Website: lowes
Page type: billing-address
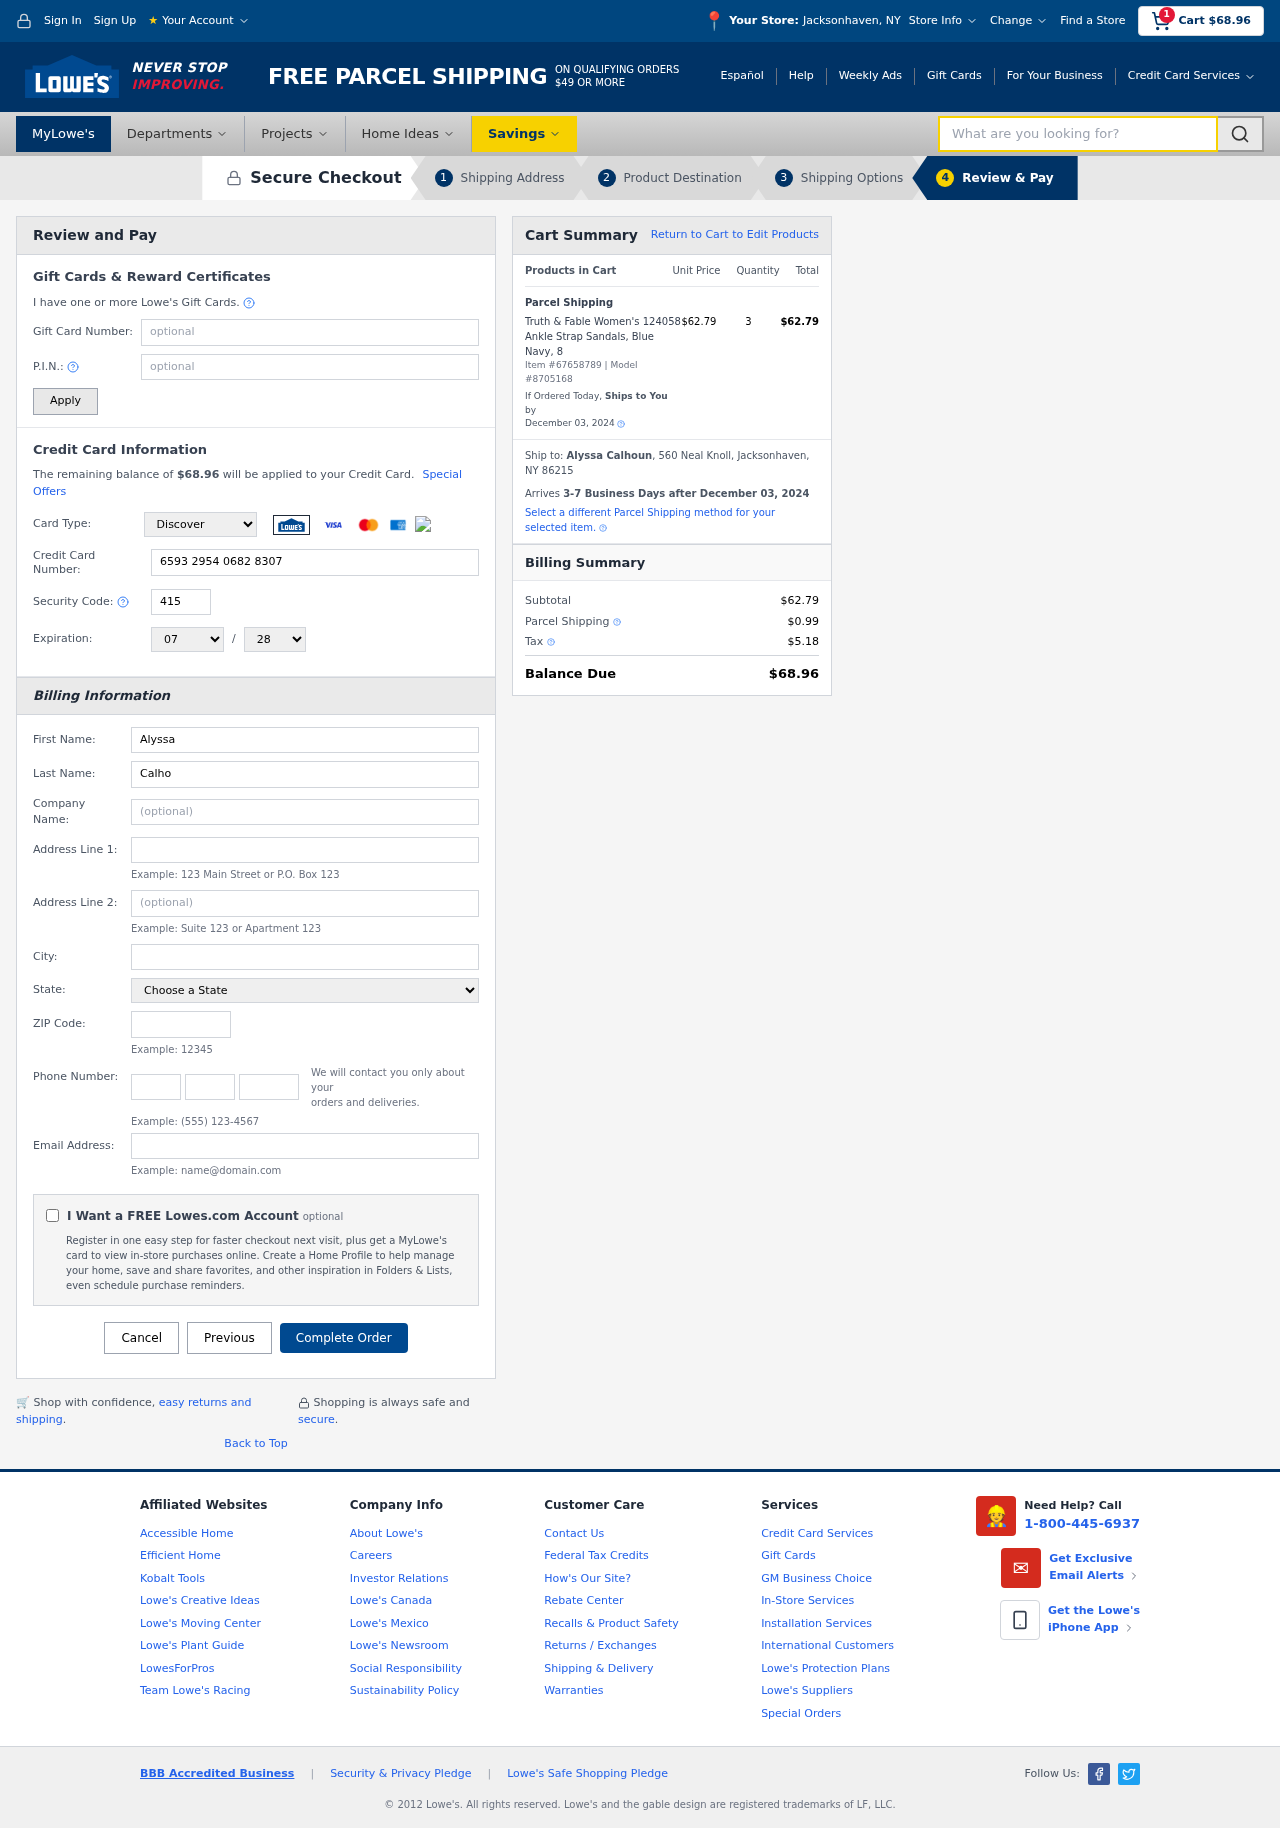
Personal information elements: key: PII_CARD_CVV
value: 415
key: PII_CARD_EXPIRY_MONTH
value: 07
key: PII_CARD_EXPIRY_YEAR
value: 28
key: PII_CARD_NUMBER
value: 6593 2954 0682 8307
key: PII_CARD_TYPE
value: Discover
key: PII_CITY
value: Jacksonhaven
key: PII_CITY_STATE
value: Jacksonhaven, NY
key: PII_COMPANY
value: Moore Group
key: PII_EMAIL
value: alyssa.calhoun@hotmail.com
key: PII_FIRSTNAME
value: Alyssa
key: PII_FULLNAME
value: Alyssa Calhoun
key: PII_LASTNAME
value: Calhoun
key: PII_PHONE_AREA
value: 201
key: PII_PHONE_PREFIX
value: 307
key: PII_PHONE_SUFFIX
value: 0405
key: PII_POSTCODE
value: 86215
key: PII_STATE
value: New York
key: PII_STREET
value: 560 Neal Knoll
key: PII_CITY_STATE_ZIP
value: Jacksonhaven, NY 86215
Product elements: key: PRODUCT1_NAME
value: Truth & Fable Women's 124058 Ankle Strap Sandals, Blue Navy, 8
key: PRODUCT1_PRICE
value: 62.79
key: PRODUCT1_QUANTITY
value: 3
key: PRODUCT_ITEM_NUMBER
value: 67658789
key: PRODUCT_MODEL_NUMBER
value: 8705168
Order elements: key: ORDER_SUBTOTAL
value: $68.96
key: ORDER_TOTAL
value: $68.96
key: ORDER_SHIPPING_DATE
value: December 03, 2024
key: ORDER_SUBTOTAL
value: $62.79
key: ORDER_DELIVERY_DATE
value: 3-7 Business Days after December 03, 2024
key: ORDER_SHIPPING_DATE2
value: December 03, 2024
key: ORDER_SUBTOTAL2
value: $62.79
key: ORDER_SHIPPING_COST
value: $0.99
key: ORDER_TAX
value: $5.18
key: ORDER_TOTAL2
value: $68.96
Search elements: key: HEADER_SEARCH
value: What are you looking for?